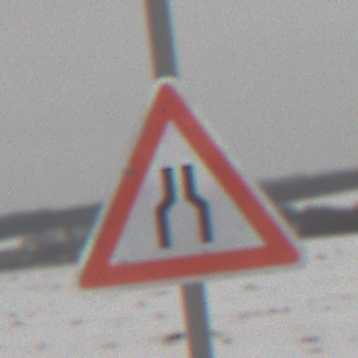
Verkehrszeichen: VerengteFahrbahn
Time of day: MorningAfternoon
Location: Outdoor (Nature)
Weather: Overcast
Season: Winter
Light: Natural